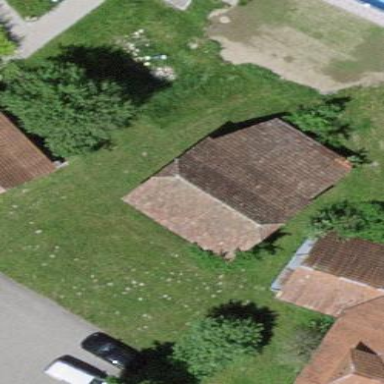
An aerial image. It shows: Barn.